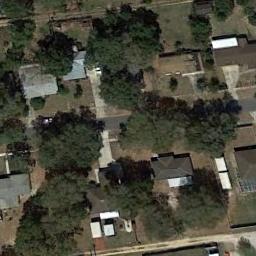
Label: medium_residential